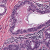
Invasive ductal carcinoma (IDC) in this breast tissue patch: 0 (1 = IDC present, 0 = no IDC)